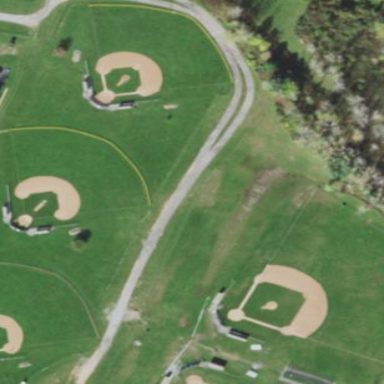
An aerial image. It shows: Baseball pitch for leisure land.